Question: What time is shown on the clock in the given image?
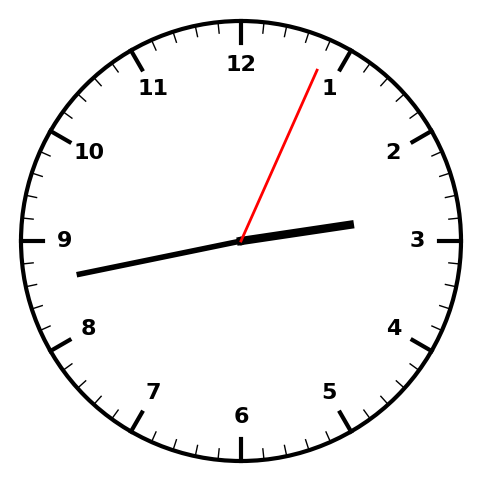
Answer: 02:43:04